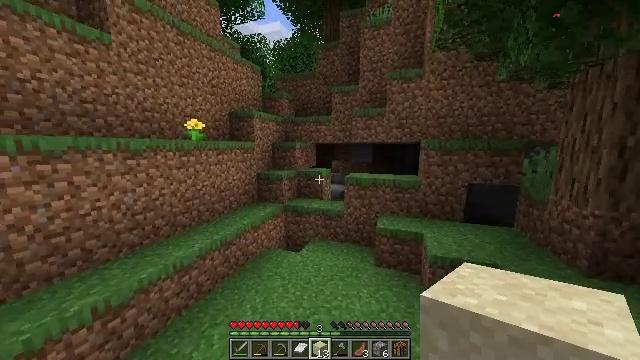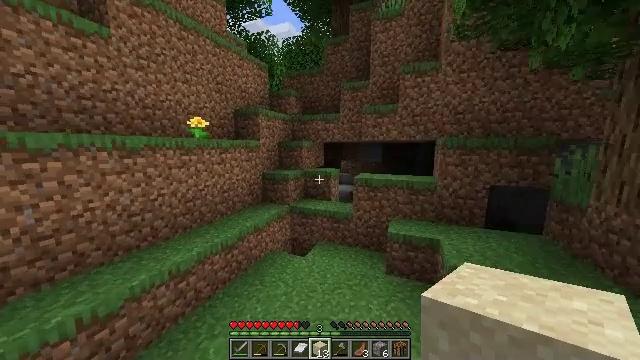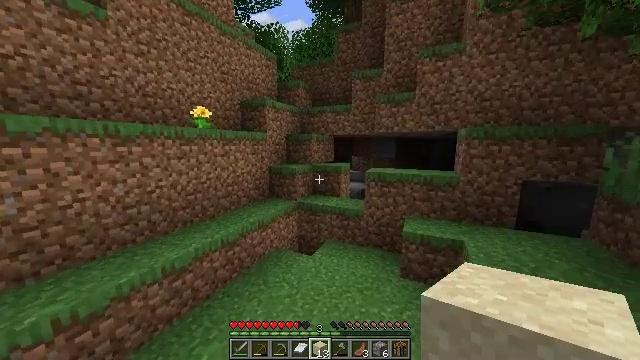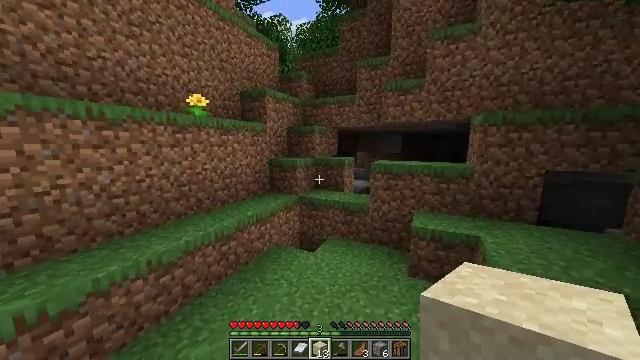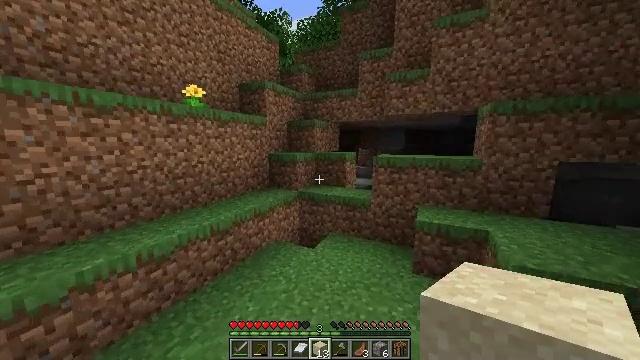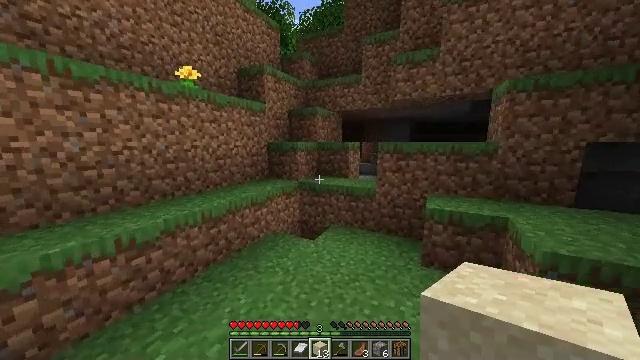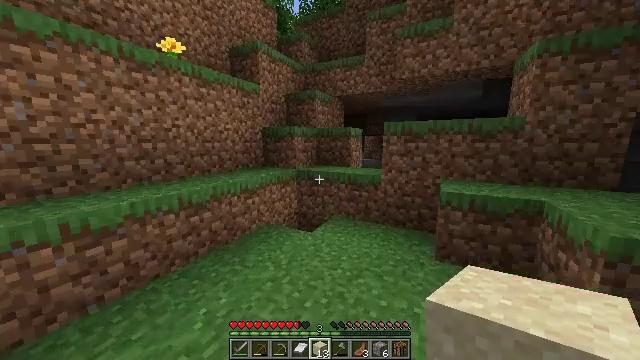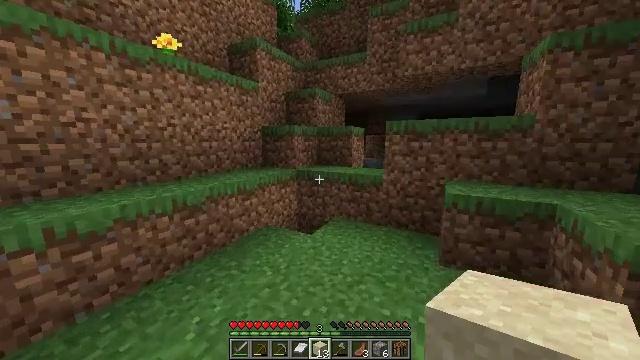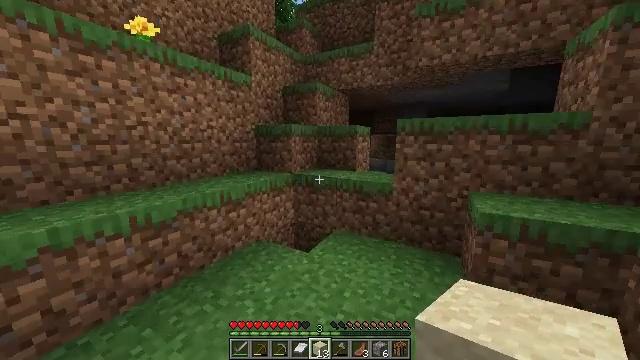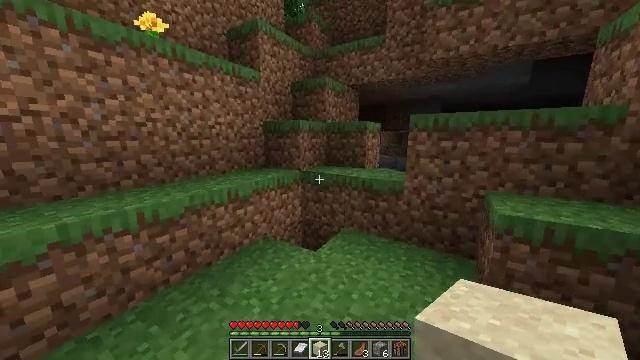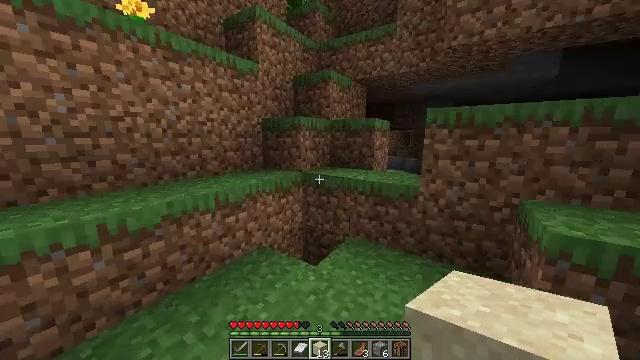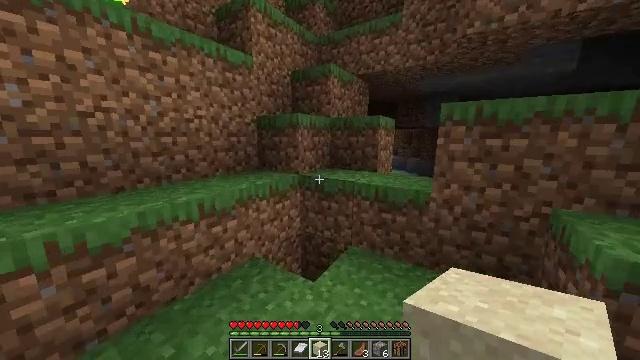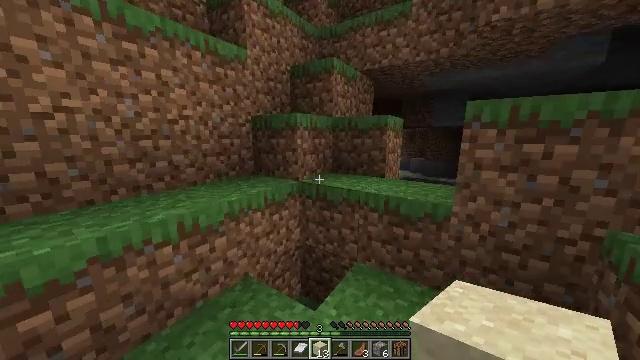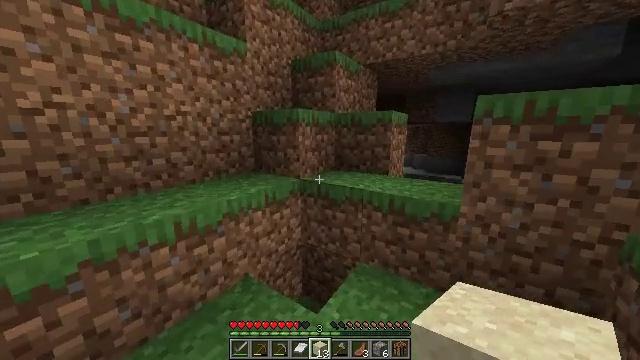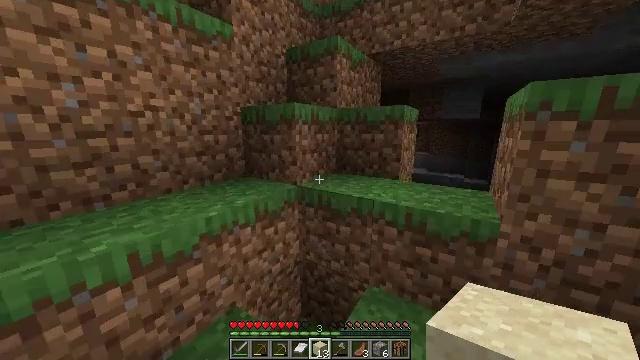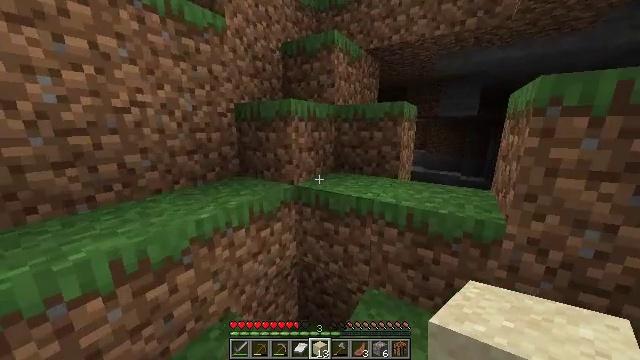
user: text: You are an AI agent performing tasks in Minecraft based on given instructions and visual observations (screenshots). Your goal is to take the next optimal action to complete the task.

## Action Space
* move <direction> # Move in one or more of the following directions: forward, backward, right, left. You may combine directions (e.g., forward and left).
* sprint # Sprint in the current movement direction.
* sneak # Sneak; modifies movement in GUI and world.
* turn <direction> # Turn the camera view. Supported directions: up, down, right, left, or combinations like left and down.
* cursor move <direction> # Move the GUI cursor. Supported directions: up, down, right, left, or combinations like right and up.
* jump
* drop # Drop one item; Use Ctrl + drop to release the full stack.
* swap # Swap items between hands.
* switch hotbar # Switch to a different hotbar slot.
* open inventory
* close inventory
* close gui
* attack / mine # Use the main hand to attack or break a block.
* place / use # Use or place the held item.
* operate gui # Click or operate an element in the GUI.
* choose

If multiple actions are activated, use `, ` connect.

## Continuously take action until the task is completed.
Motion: motion action
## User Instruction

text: Cut down the sugar cane stalks.
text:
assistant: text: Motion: move forward, sprint, turn left, jump
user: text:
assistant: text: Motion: move forward, sprint, turn left, jump
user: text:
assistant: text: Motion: move forward, sprint, turn left, jump
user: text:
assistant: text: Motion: move forward, sprint
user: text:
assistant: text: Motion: move forward, sprint
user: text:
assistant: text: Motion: move forward, sprint
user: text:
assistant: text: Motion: move forward, sprint
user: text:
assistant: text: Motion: move forward, sprint, turn left
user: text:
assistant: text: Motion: move forward, sprint, turn left
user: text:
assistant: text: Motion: move forward, sprint, turn left
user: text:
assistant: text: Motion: move forward, sprint
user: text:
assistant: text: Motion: move forward, sprint
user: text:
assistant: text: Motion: move forward, sprint, turn down
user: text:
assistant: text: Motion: move forward, sprint
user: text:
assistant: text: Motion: move forward, sprint
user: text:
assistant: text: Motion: move forward, sprint, turn right and down
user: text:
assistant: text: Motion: move forward, sprint, turn right and down
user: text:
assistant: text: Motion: move forward, sprint, turn right and down
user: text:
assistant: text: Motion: move forward, sprint, turn right and down
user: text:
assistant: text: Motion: move forward, sprint, turn right
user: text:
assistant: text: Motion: move forward, sprint, turn right
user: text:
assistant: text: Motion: move forward, sprint, turn right
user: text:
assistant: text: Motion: move forward, sprint, turn right
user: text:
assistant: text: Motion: move forward, sprint
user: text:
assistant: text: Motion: move forward, sprint
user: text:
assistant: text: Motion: move forward, sprint
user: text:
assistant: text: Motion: move forward, sprint
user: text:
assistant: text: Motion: move forward, sprint, jump
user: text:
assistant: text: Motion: move forward, sprint, jump
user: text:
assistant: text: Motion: move forward, sprint, jump